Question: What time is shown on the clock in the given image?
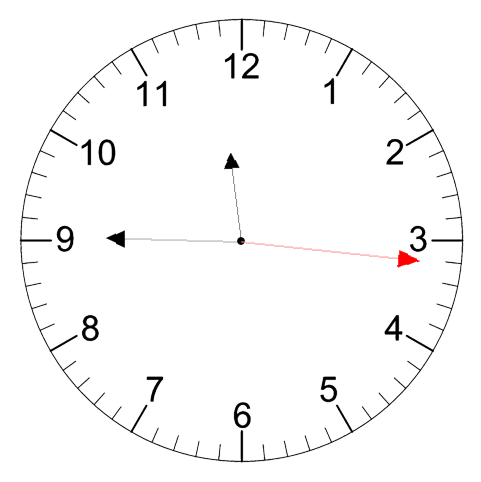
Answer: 11:45:16